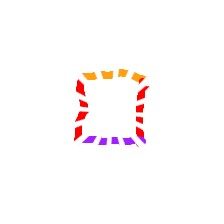
Shape: square